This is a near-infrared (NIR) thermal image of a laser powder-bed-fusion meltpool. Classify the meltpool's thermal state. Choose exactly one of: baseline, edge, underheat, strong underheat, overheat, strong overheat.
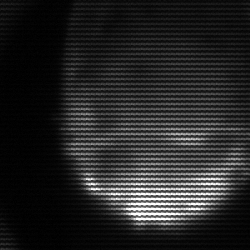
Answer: edge